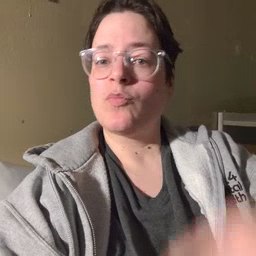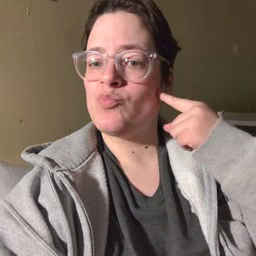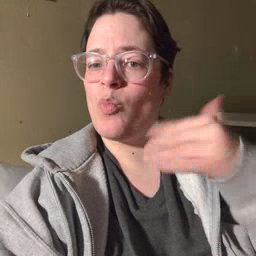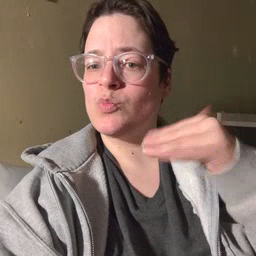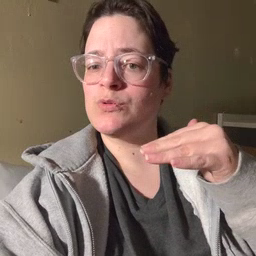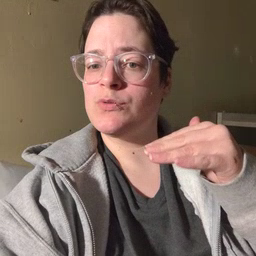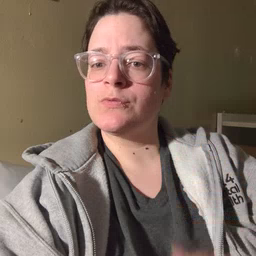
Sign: noisy